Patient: sex M, age 55
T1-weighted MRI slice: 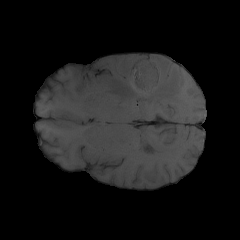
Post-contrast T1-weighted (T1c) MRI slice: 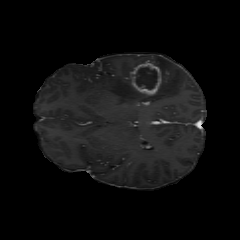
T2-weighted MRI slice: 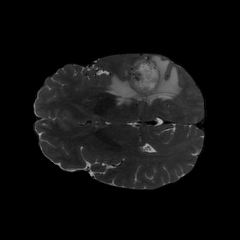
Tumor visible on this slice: yes
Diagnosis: Glioblastoma, IDH-wildtype
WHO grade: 4